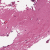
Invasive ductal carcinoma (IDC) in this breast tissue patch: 0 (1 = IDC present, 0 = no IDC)